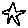
Label: star